Interaction volume radius: 10 \u00c5
Interaction volume height: 10 \u00c5
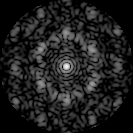
Disorder parameter: 0.6007